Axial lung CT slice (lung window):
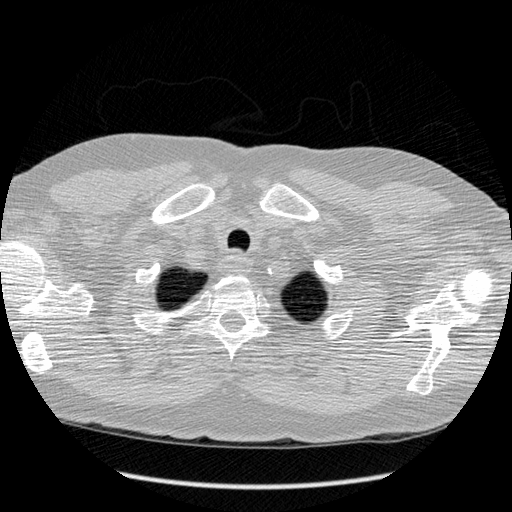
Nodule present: no